Field crop: tomato
Growth stage: 2
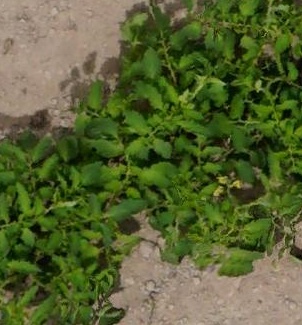
Species: tomato